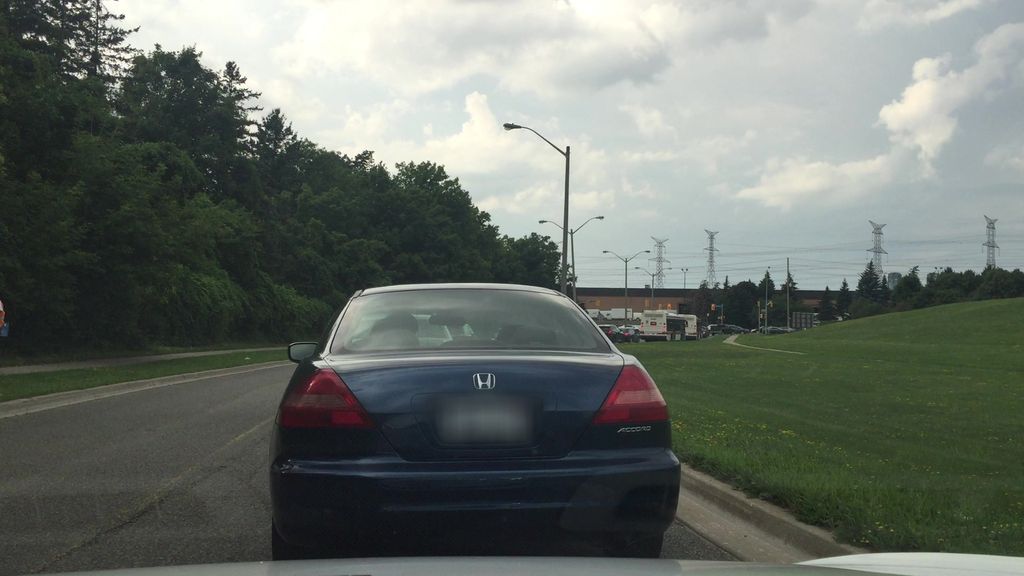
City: toronto